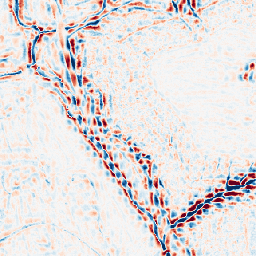
Category: wavelet
Decomposition family: wavelet_dwt
Decomposition parameters: wavelet: db4
level: 3
Upsampling method: area
Upsampling parameters: scale: 4
Upsampling scale: 4